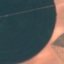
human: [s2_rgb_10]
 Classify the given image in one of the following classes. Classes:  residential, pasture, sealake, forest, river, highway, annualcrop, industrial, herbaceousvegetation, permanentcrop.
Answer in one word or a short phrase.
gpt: AnnualCrop